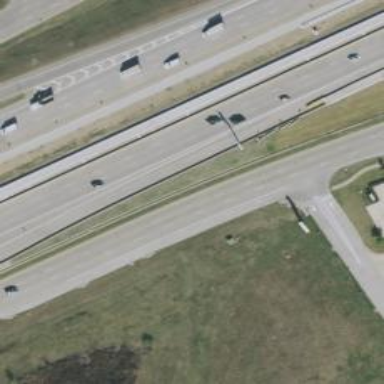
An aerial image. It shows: Secondary road with frontage road alongside.